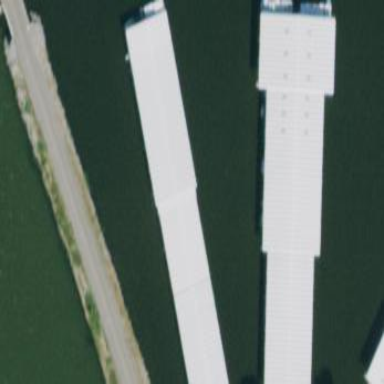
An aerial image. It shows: Boathouse.